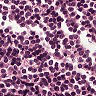
Metastatic tissue present: no